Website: crate-barrel
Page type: billing-address
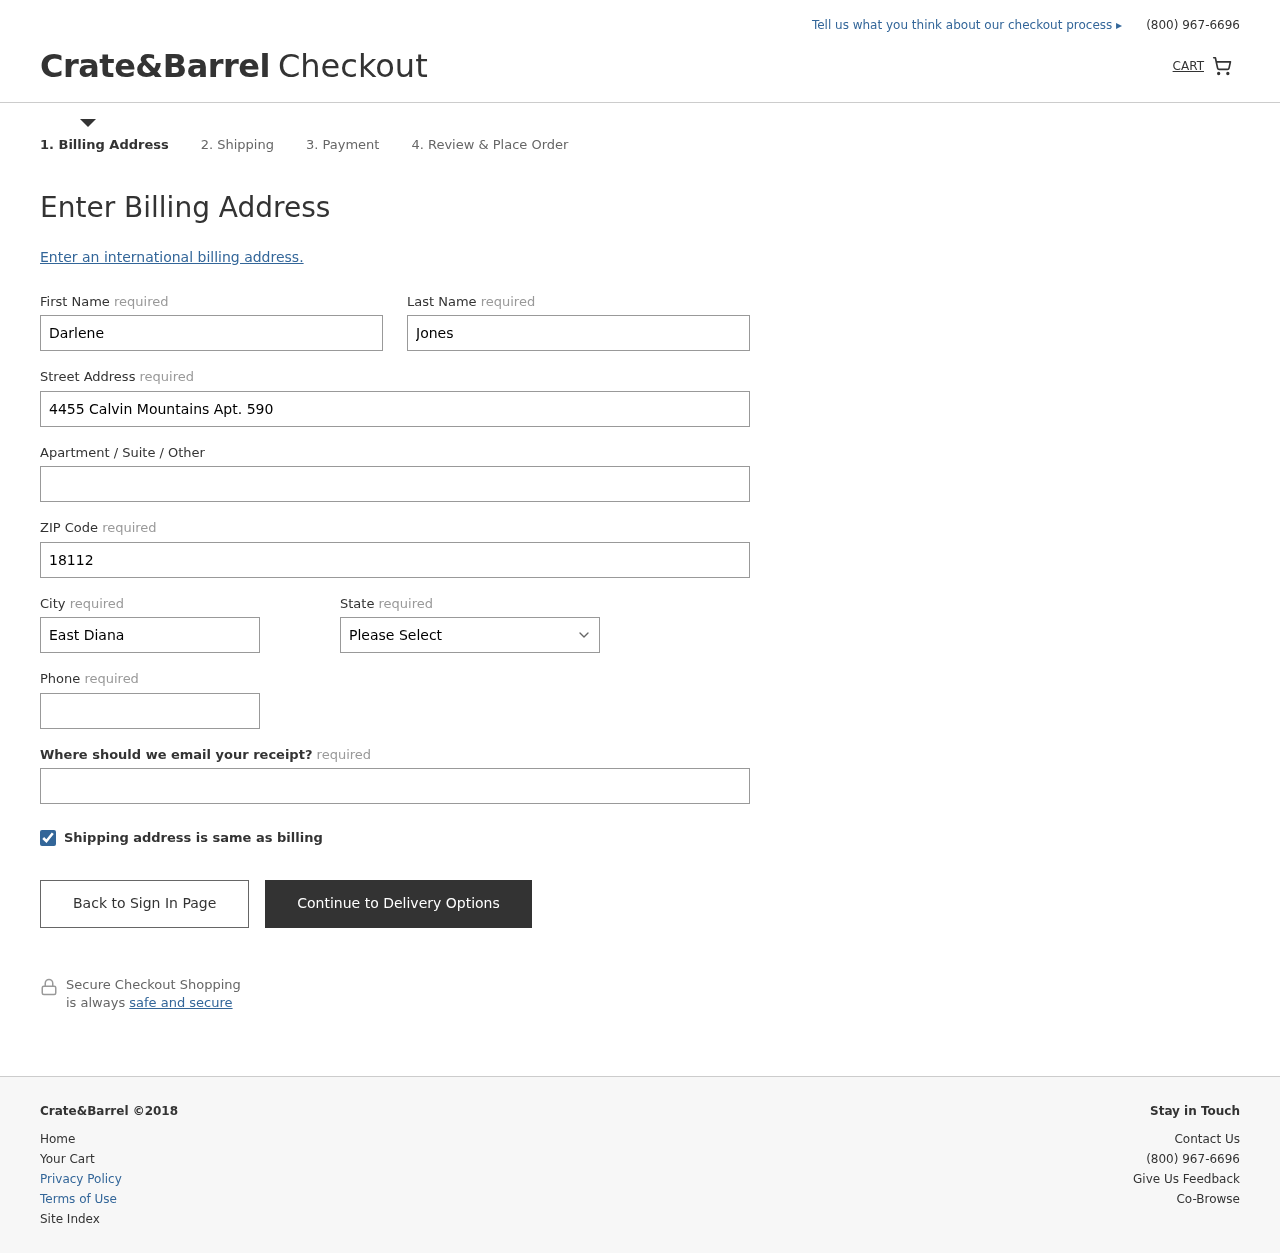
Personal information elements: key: PII_STATE
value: Oklahoma
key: PII_FIRSTNAME
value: Darlene
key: PII_LASTNAME
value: Jones
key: PII_STREET
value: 4455 Calvin Mountains Apt. 590
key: PII_POSTCODE
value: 18112
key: PII_CITY
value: East Diana
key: PII_PHONE
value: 7119379508
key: PII_EMAIL
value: darlene_jones@hotmail.com